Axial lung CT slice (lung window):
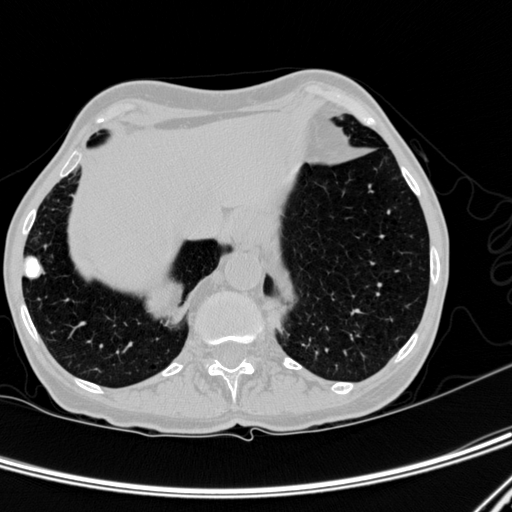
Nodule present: yes
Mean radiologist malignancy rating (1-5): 1.75